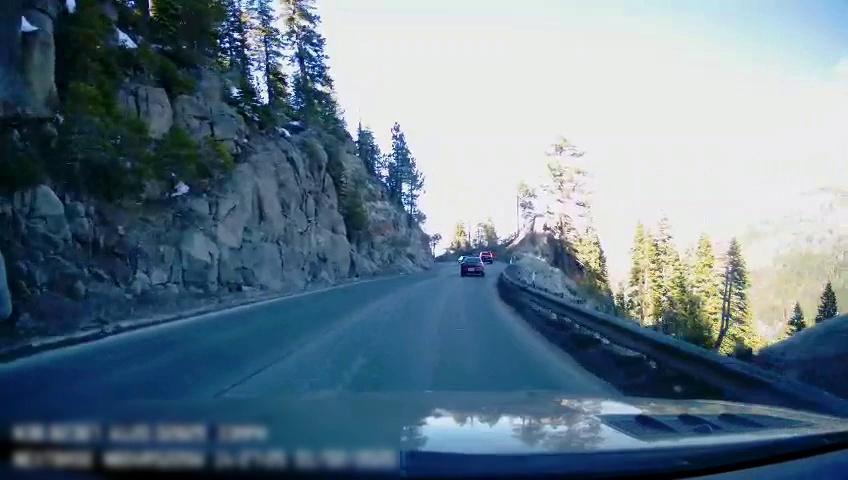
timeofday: Day
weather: Sunny
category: Drivable Space
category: Vehicles | SUV
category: Vehicles | Car
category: Lanes | Opposite Lane
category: Lanes | Opposite Lane
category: Lanes | Current Lane